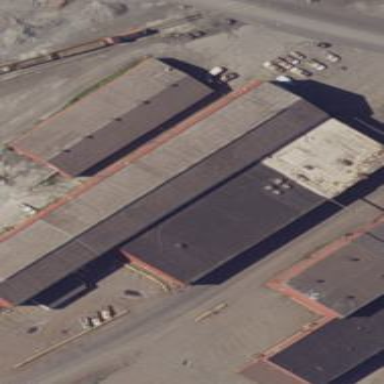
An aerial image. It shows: Industrial building.